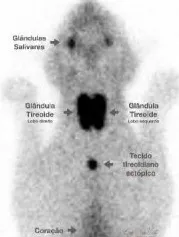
Thyroid scintigraphy in a 15-month-old cat in ventral and lateral positions. (A) Note that the thyroid lobes are increased in volume and with intense uptake of the radiopharmaceutical when compared to the salivary glands. Note the ectopic thyrodian tissue in the cranial mediastinum region.
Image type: radiology (scintigraphy)